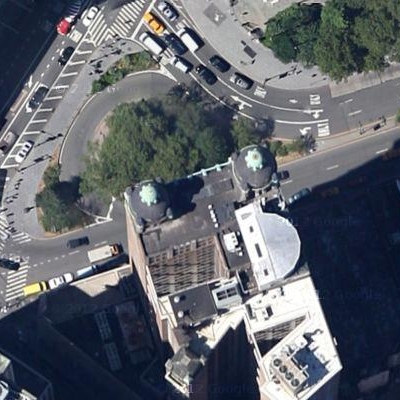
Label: Industry